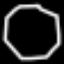
Label: octagon